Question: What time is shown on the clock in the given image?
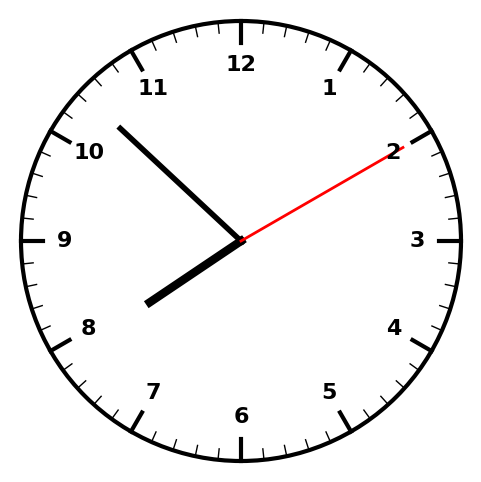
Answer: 07:52:10